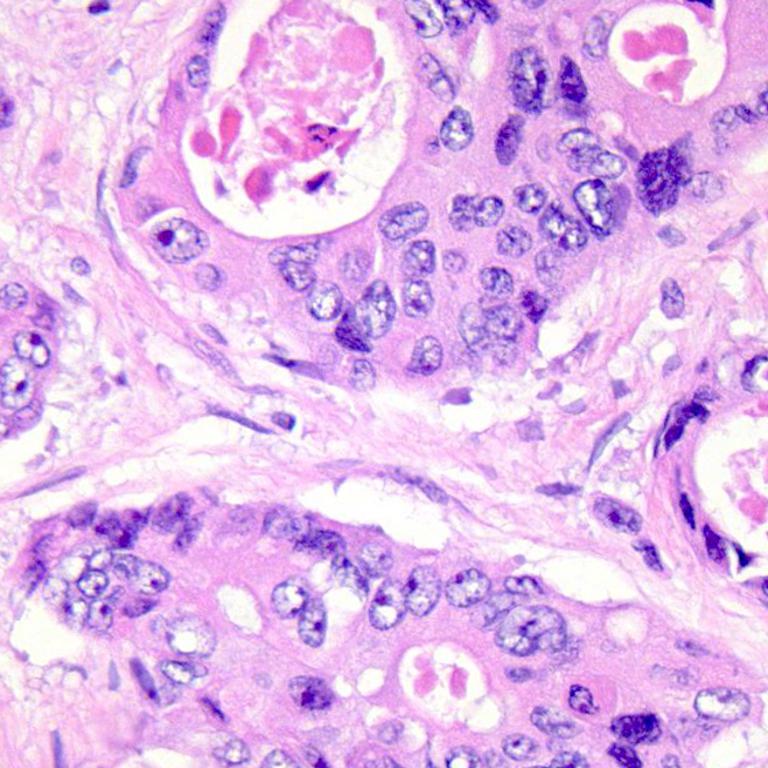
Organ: colon
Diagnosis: adenocarcinomas